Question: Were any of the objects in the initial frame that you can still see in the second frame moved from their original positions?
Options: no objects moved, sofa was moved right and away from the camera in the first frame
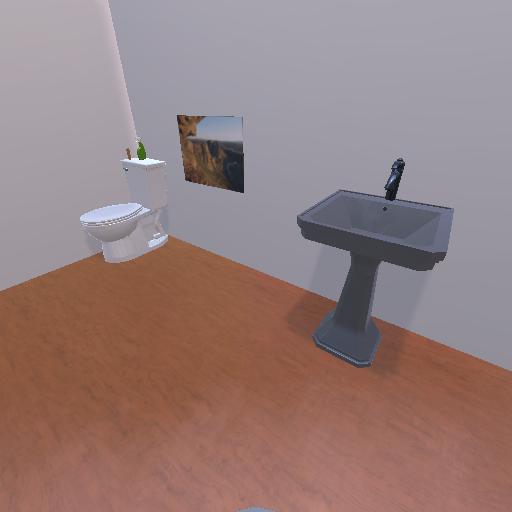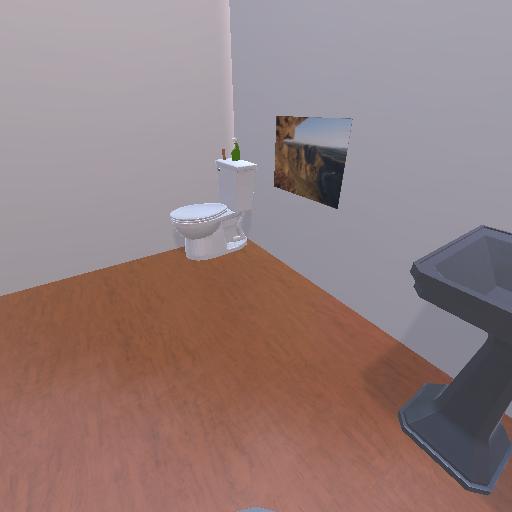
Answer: no objects moved